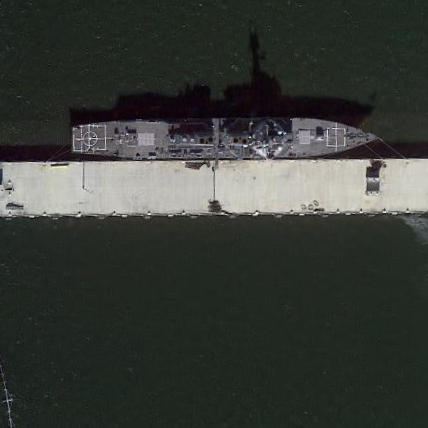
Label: destroyer